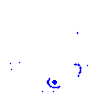
Particle: pion